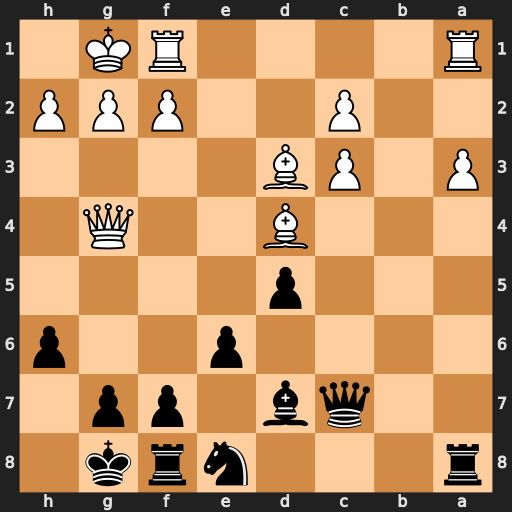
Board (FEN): r3nrk1/2qb1pp1/4p2p/3p4/3B2Q1/P1PB4/2P2PPP/R4RK1
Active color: b
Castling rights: -
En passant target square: -
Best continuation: e5 Bxe5 Bxg4 Bxc7 Nxc7